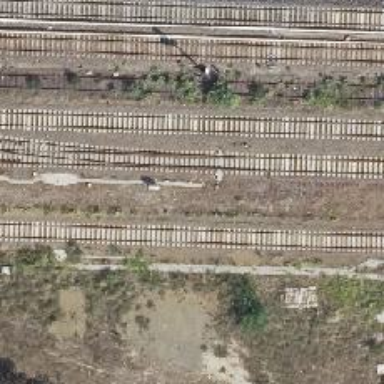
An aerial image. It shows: Railway switch.